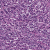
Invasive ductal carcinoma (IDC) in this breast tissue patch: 0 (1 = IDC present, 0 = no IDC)